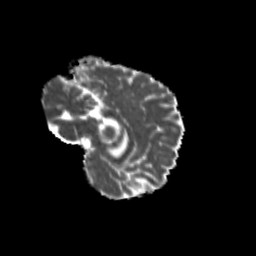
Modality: MD
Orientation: sagittal
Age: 11
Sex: male
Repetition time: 9.512 s
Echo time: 0.089 s